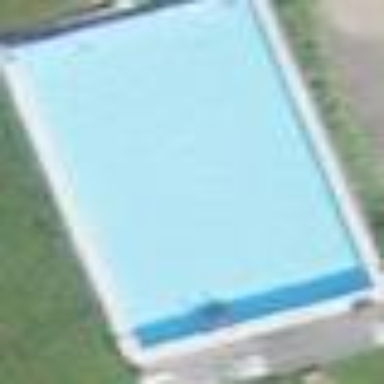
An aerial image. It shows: Swimming pool located in leisure land.